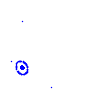
Particle: pion